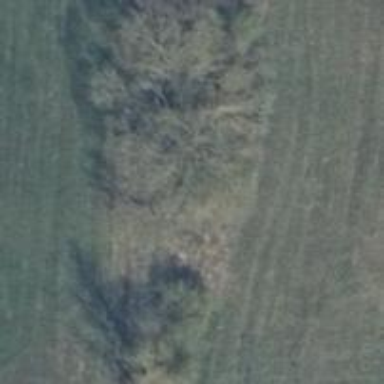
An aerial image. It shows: Row of trees in natural setting.